Here is the wavelet time-frequency representation (scalogram) of a rolling-element bearing's vibration measurement. Diagnose the bearing from this image, choosing from: normal, inner_race, outer_race, ball.
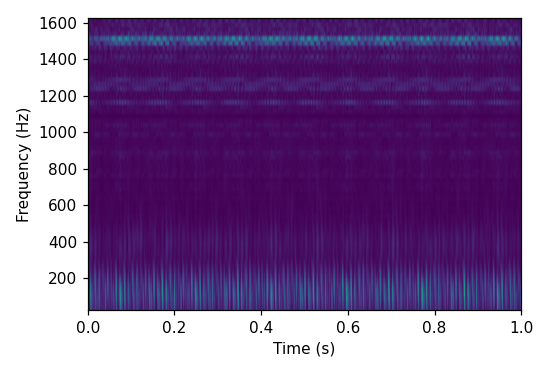
Answer: outer_race